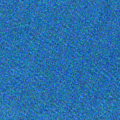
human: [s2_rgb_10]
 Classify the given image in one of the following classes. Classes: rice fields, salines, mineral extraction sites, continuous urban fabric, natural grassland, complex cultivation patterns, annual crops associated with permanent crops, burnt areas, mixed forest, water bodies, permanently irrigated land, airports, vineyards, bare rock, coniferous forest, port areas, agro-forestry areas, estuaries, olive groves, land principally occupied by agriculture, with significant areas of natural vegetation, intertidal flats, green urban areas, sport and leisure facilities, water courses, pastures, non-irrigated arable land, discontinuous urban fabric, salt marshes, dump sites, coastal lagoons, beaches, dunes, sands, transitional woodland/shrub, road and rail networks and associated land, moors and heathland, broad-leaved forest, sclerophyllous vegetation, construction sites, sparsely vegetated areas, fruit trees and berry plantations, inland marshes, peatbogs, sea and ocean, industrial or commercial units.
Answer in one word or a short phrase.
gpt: sea and ocean